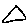
Label: triangle